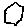
Label: hexagon